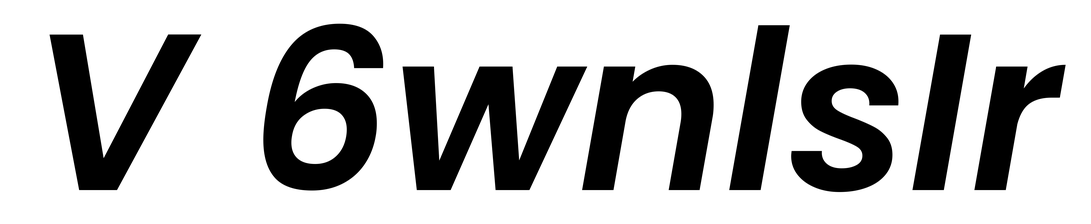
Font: Poppins-SemiBoldItalic